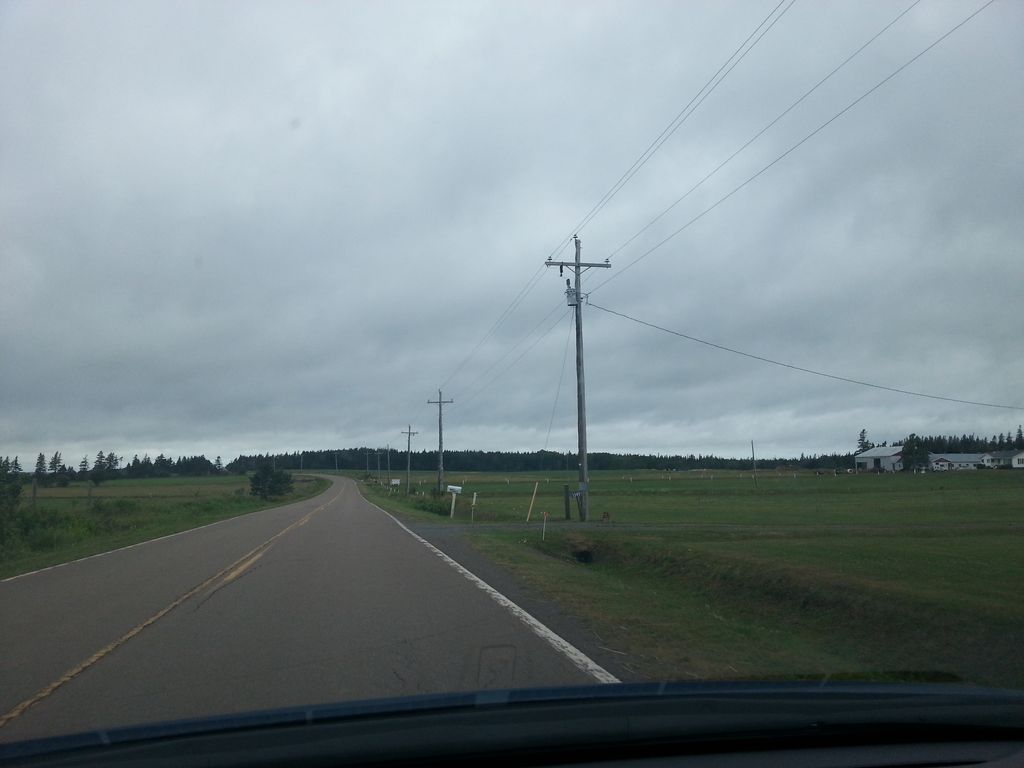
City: charlottetown